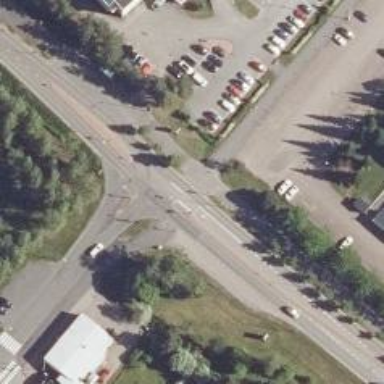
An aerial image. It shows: Marked road crossing with pedestrian island.